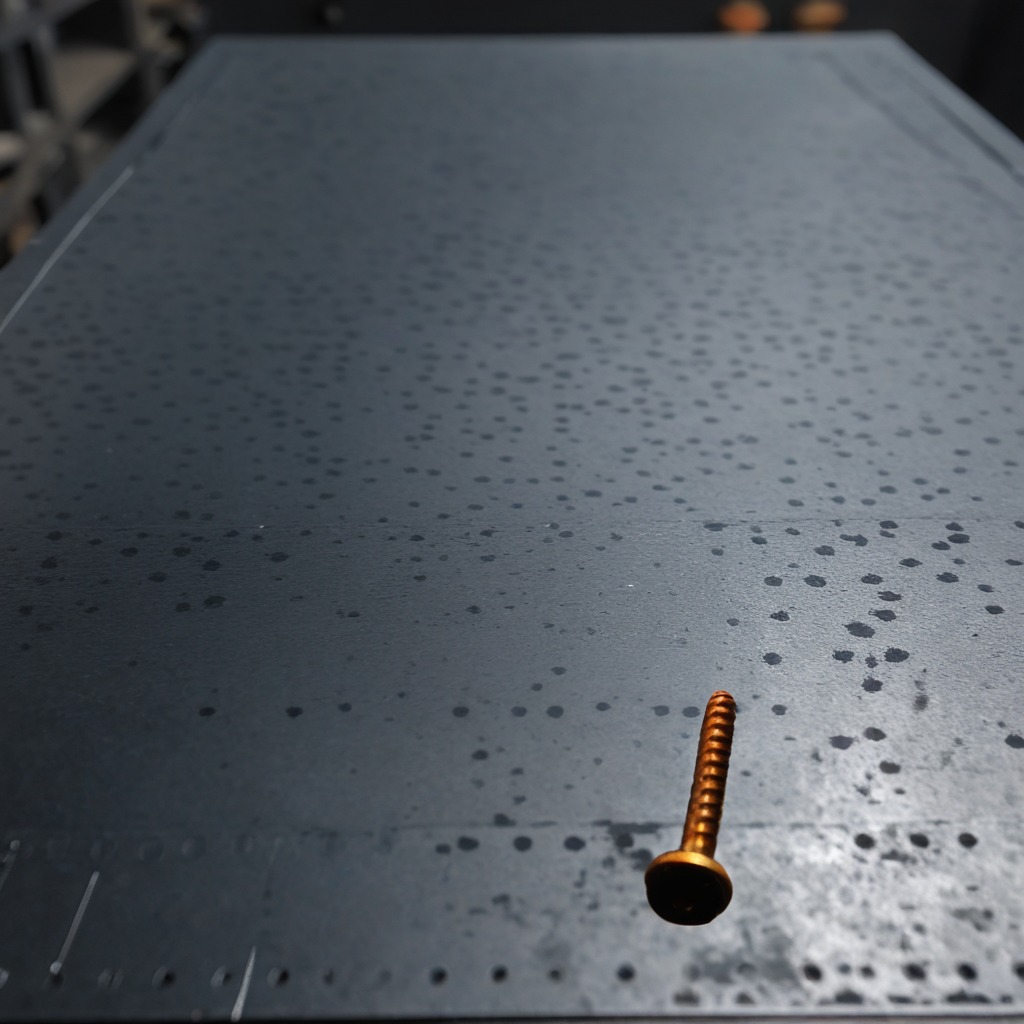
A metal screw is lying on a cold steel table in a mining workshop.